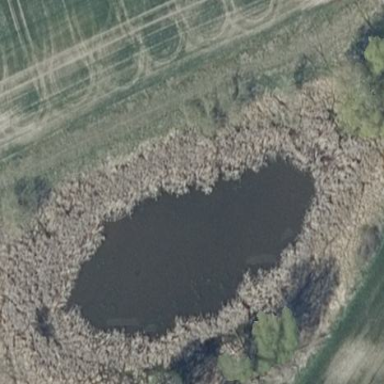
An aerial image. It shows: Natural oxbow water feature.